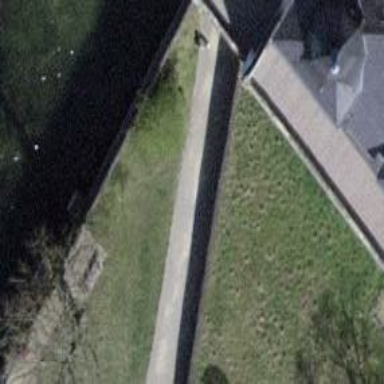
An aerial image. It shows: Bench for seating.